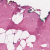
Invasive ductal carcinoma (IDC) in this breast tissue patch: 0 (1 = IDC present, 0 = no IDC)